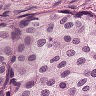
Metastatic tissue present: yes